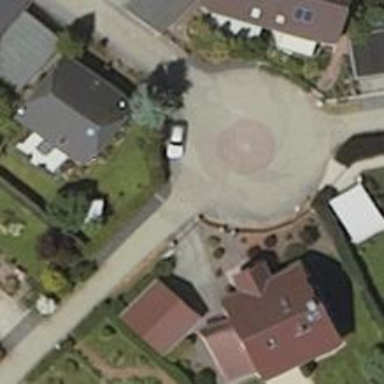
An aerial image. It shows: Circular junction.